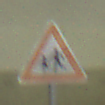
Verkehrszeichen: KinderRechts
Umgebung: Indoor, Special
Tageszeit: NotSpecified
Wetter: NotSpecified
Licht: Artificial
Jahreszeit: NotSpecified
Kontrast: HighContrast